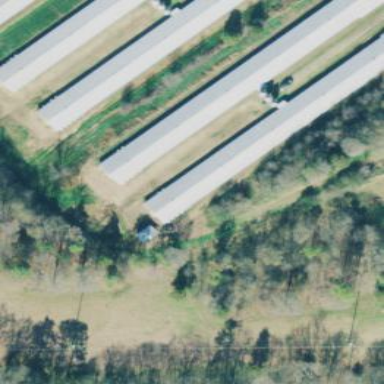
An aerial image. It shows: Poultry house.